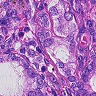
Metastatic tissue present: yes